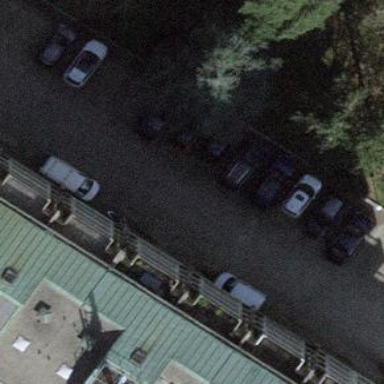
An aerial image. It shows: Parking area with surface.